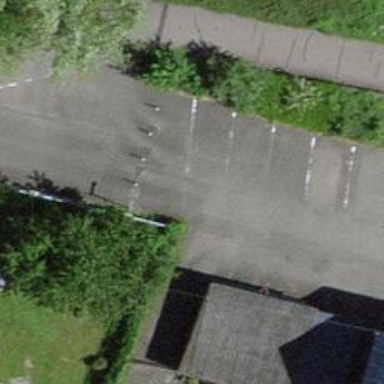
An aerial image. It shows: Bollard.